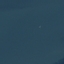
Land use / land cover class: SeaLake